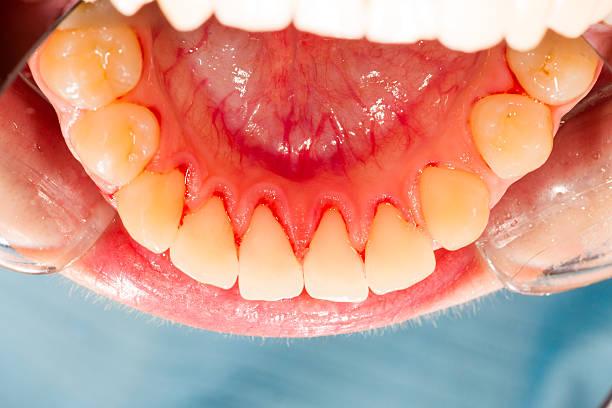
Condition: Gingivitis